Question: I am coding a WordPress theme from a design that has been provided to me. Each post (in the design) is on a background that looks like a piece of paper:

The issue is that (of course) I don't know how long each blog post will be. I want to slice and dice the image in such a way that it will repeat to fill the blog post div as needed, while still maintaining the look it was designed to have (including the rough edges with transparency, etc.)
I've considered several different ways of accomplishing this, like creating a top, kludged-repeatable middle, and bottom, but everything I've tried is pretty clunky and requires large (filesize) images.
I'm asking here in case there is some technique I should be using but don't know about. I'm having a hard time explaining to Google what I'm looking for, so I'd be grateful for even hints on what keywords to search for.
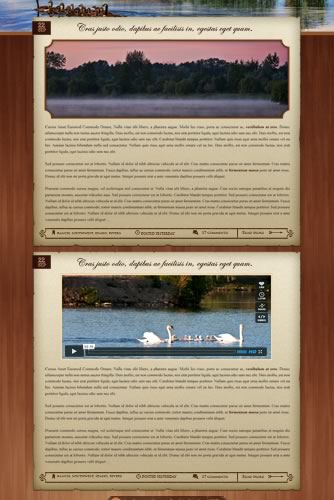
Answer: You can't. There are two options for faking it.
- -
The real solution is to go back to the designer and tell them this just isn't possible. A real-world solution would be to create a background image that fades to some solid color. That way you can define the background like 'background: #000 url('your-image.png') no-repeat center top;' and have the image fade to black (or brown as indicated by your screenshot).